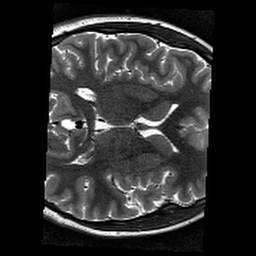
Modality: T2w
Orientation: axial